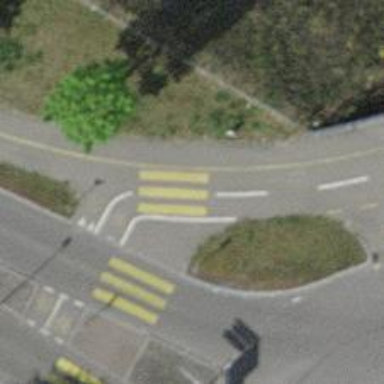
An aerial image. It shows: Asphalt cycleway also suitable for walking.